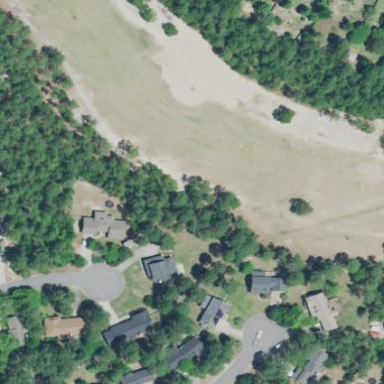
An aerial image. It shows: Grassy area designated as golf fairway.